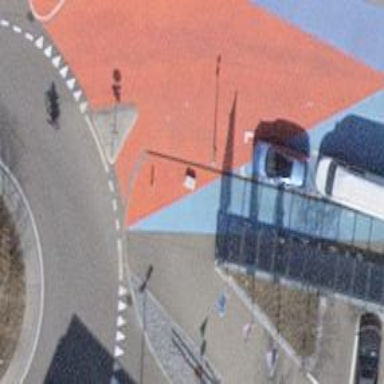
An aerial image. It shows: Motorcycle parking facility.